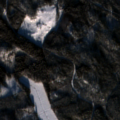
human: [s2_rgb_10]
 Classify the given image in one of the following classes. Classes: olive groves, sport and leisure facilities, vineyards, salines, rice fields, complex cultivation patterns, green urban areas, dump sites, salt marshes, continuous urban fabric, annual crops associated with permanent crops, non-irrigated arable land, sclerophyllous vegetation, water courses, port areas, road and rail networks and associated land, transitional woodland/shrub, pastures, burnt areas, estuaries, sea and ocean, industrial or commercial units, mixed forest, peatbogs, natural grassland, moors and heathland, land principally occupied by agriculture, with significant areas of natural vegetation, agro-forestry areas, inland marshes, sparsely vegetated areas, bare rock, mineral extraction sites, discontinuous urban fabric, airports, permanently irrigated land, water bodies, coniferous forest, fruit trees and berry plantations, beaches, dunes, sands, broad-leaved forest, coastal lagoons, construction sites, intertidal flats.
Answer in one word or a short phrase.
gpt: coniferous forest, mixed forest